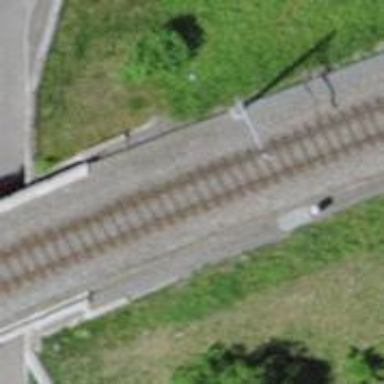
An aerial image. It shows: Single-track railway bridge with contact lines for electrification.